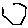
Label: hexagon